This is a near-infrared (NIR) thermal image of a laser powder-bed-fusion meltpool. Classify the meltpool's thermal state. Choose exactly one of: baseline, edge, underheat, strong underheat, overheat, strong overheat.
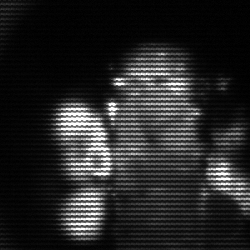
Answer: strong underheat